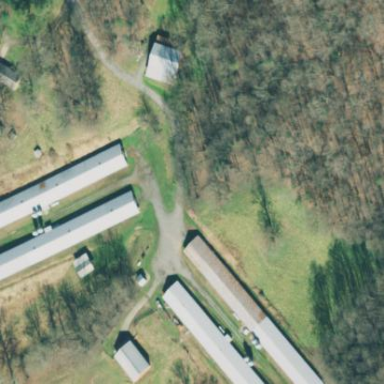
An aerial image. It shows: Poultry house.